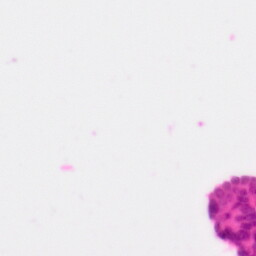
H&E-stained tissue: Colon